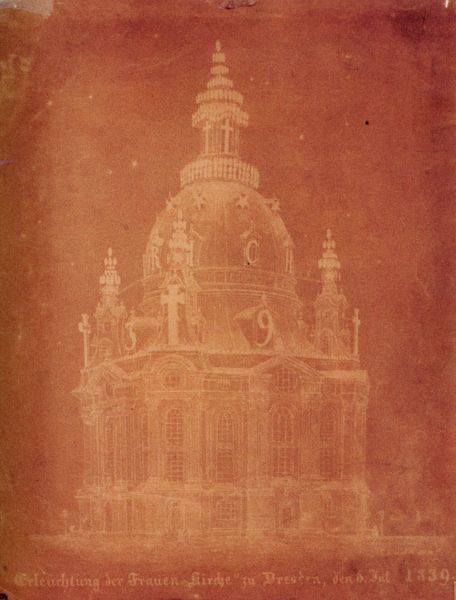
Titel: Frauenkirche
Künstler: Johann Carl Enslen
Standort: Wien
Institution: Höhere Graphische-, Bundes-, Lehr-, und Versuchsanstalt
Schlagwörter: weiß, frauen, gelb, kirchturm, braun, fenster, hell, laterne, skizze, säule, säulen, tür, zeichnung, dach, gebäude, rot, alt, architektur, barock, blass, spitze, kirche, klassizismus, spitzen, kirchturmspitze, oval, rund, turm, turmspitze, deutschland, schrift, bogen, fassade, vedute, graphik, nebel, vergilbt, beleuchtung, pilaster, sepia, weisshöhung, kuppel, romantik, inschrift, umriss, foto, fotografie, photographie, bögen, buch, glockenturm, kreuz, kuppeln, türmchen, türme, dom, druck, sterne, radierung, kupfer, text, schemenhaft, arkaden, kathedrale, photo, flecken, untertitel, aussenansicht, portal, negativ, kreuze, risalit, zahl, kapelle, rötlich, fleckig, erleuchtung, dresden, pyramide, abzug, rostrot, abbildung, gebälk, rekonstruktion, frauenkirche, russisch, freuz, tympanon, zeichung, zentralbau, george, okulus, rotunde, rundbau, runddach, neubau, tambour, pyramidal, kupel, tambur, rost, verblasst, protestantisch, verkröpft, verblichen, baer, lichtbild, rötelzeichnung, illumination, mehrgeschossig, röntgenaufnahme, bähr, erlenbutne, frauen kirche dresden, george beer, george bähr, glockenförmige kuppel, heliogravüre, pöppelmann, sakrakbau, tolloss, zentrakbau, 1839, c, 1339